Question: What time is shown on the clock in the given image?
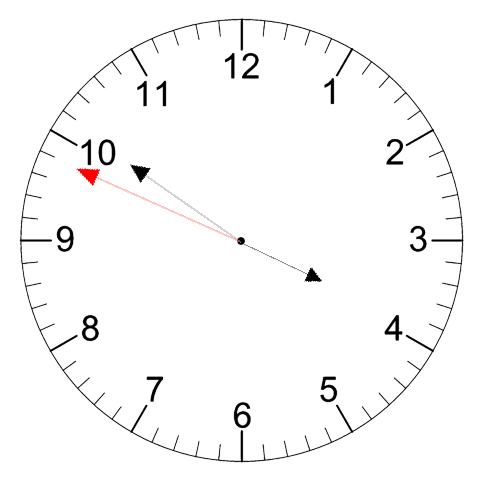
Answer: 03:50:49